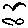
Label: bird